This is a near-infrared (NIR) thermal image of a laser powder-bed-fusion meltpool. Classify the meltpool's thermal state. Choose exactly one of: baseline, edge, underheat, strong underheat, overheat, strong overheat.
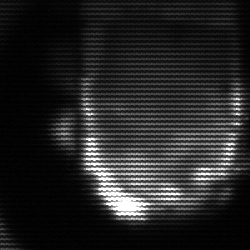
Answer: baseline